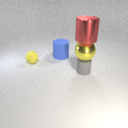
small gray rubber cylinder to the right of small yellow rubber sphere